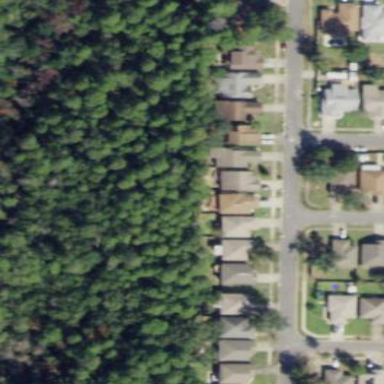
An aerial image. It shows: This residential area consists of single-family homes.